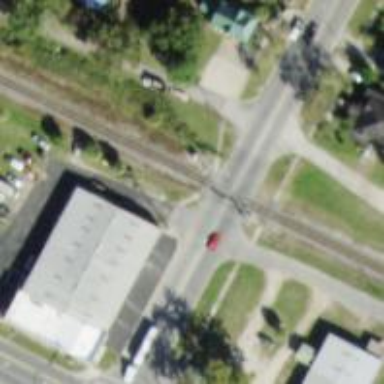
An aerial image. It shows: Railway crossing.